Question:
> Here the Branch items are aligned on a cardview within the recycleview as a button. I need to implement a click on each cardview and the color should change, but the point is that each time i click another cardView the selected cardView before should deselected. I don't even have a logic to implement this. Please help with an easy method
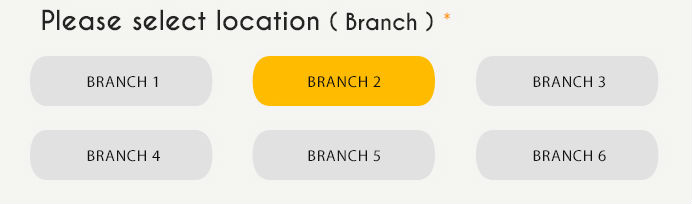
Answer: You can try this,
'''
public class yourRecyclerViewAdapter extends RecyclerView.Adapter<yourRecyclerViewAdapter.yourViewHolder> {
private static int lastCheckedPos = 0;
... ...
public void onBindViewHolder(ViewHolder holder, final int position) {
if(position == lastCheckedPos) {
holder.cardView..setCardBackgroundColor(Color.RED); //Define the re
} else {
holder.cardView..setCardBackgroundColor(Color.WHITE);
}
holder.cardView.setOnClickListener(new View.OnClickListener() {
@Override
public void onClick(View v) {
int prevPos = lastCheckedPos;
lastCheckedPos = position;
notifyItemChanged(prevPos);
notifyItemChanged(lastCheckedPos);
}
});
}
... ...
}
'''
It may give a base logic on the implementation